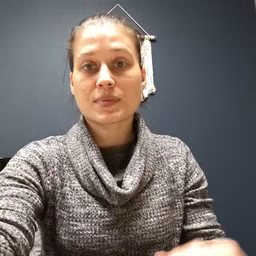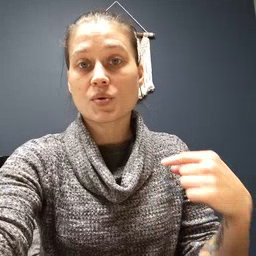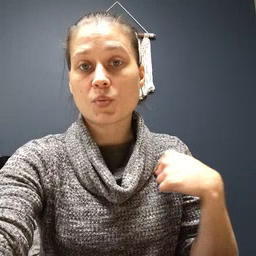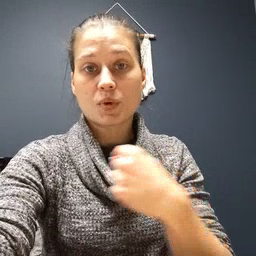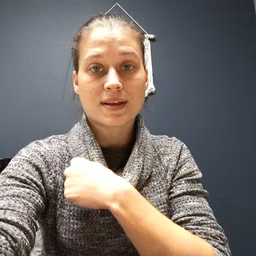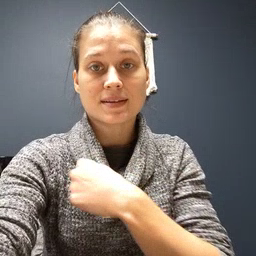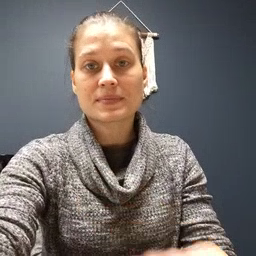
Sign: weus